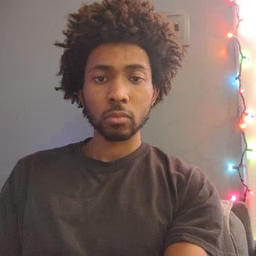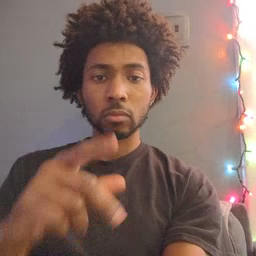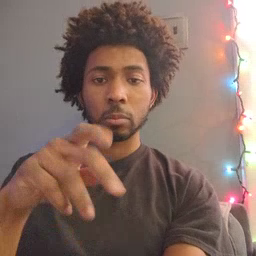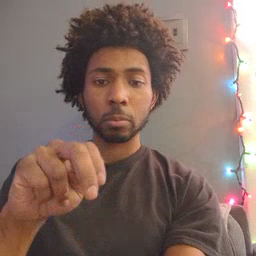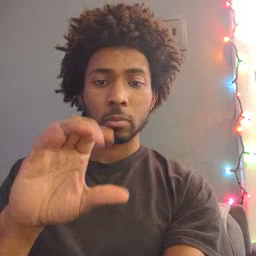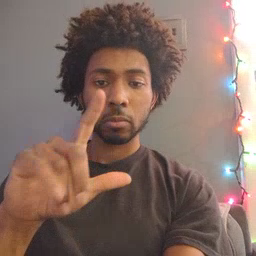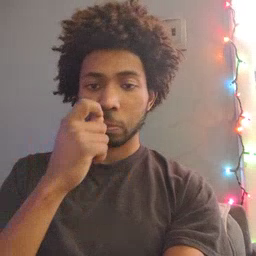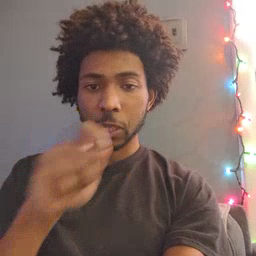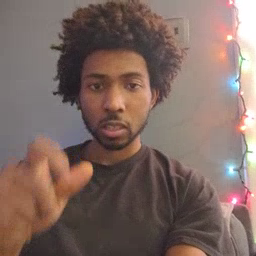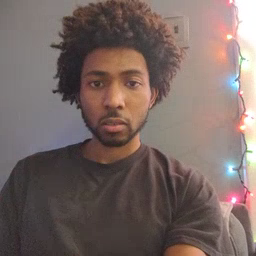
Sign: pencil